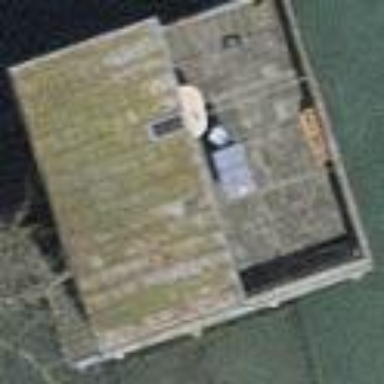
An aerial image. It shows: Boathouse.